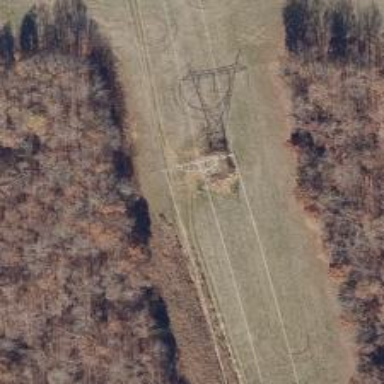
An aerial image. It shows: Power tower.